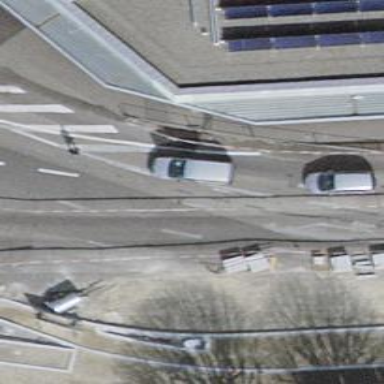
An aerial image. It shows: Secondary asphalt road with cycle track on the left.